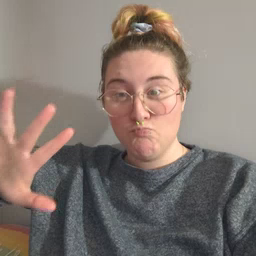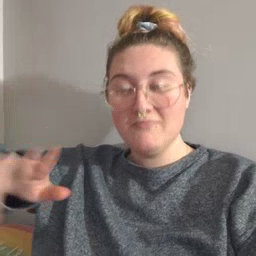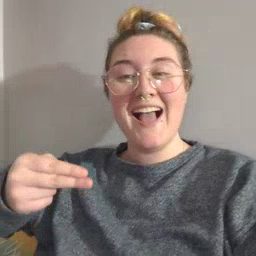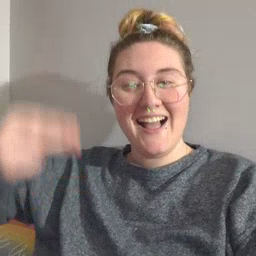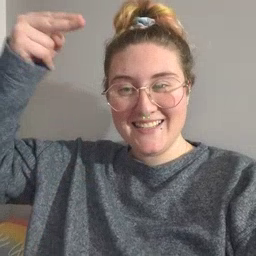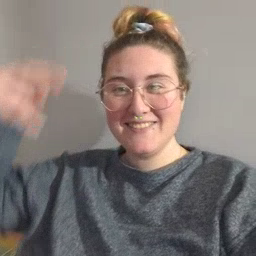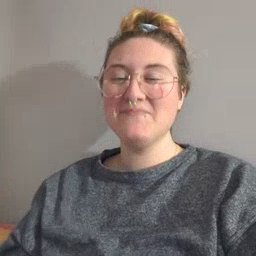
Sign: high